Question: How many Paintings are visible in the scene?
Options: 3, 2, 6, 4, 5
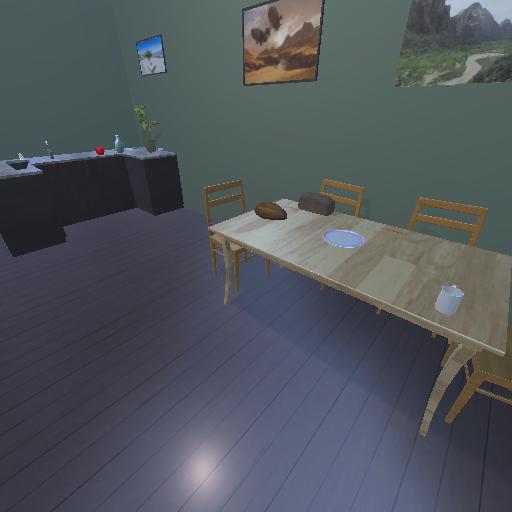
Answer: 3